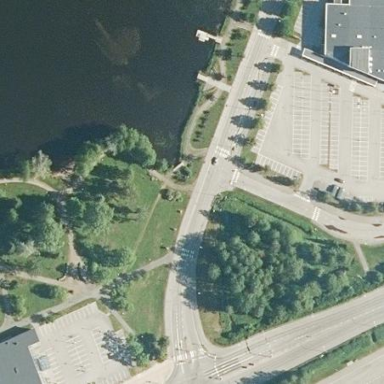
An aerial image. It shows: Park area covered with grass.